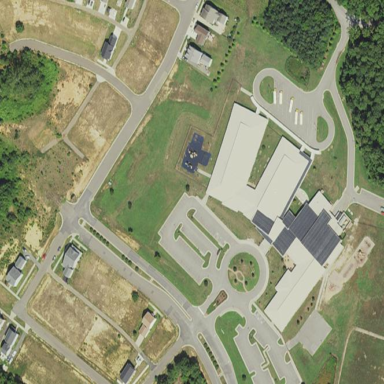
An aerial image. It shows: School.